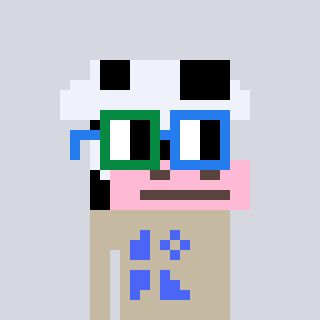
a pixel art character with square green and blue glasses, a cow-shaped head and a bege-colored body on a cool background